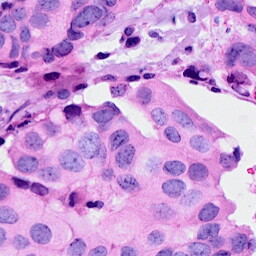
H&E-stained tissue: Breast